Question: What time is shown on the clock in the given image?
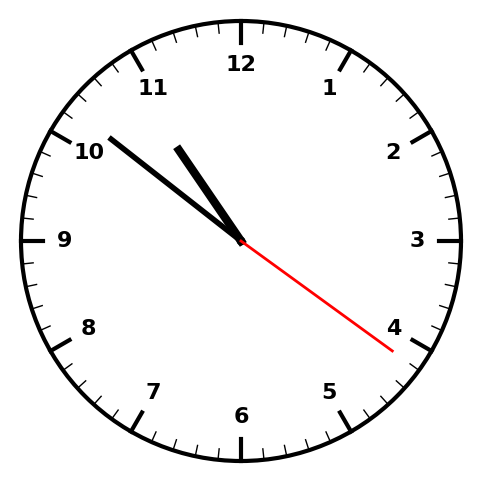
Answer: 10:51:21